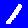
Digit: 1